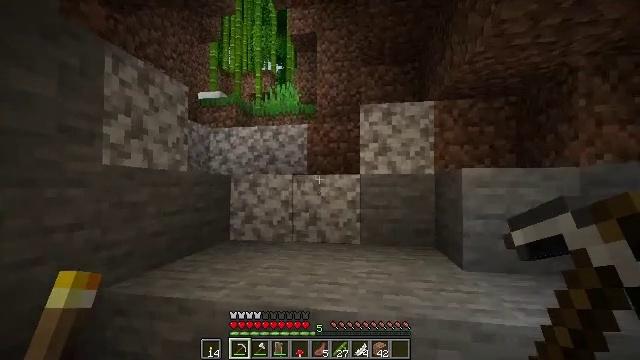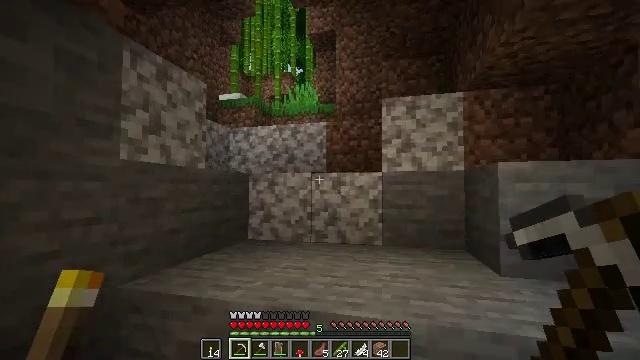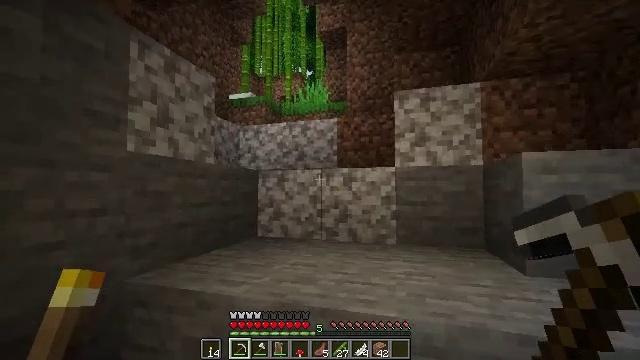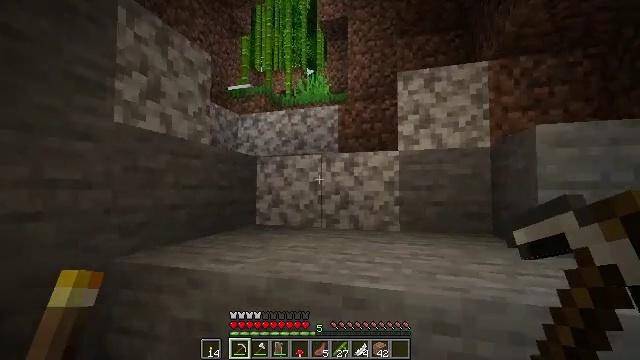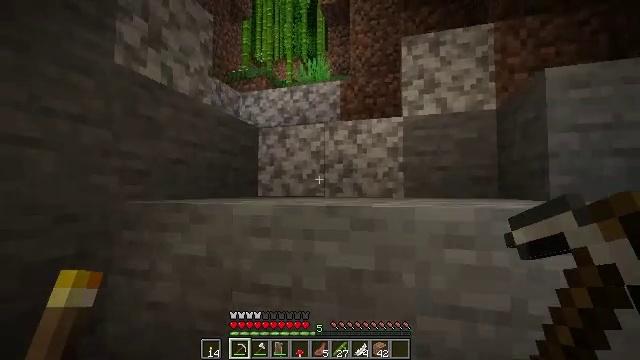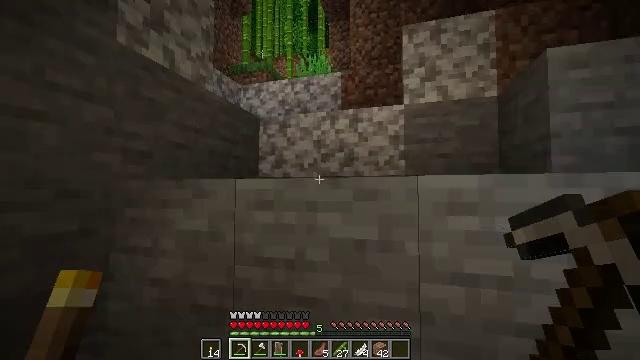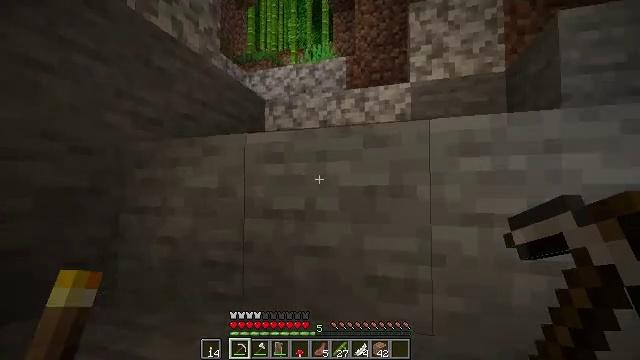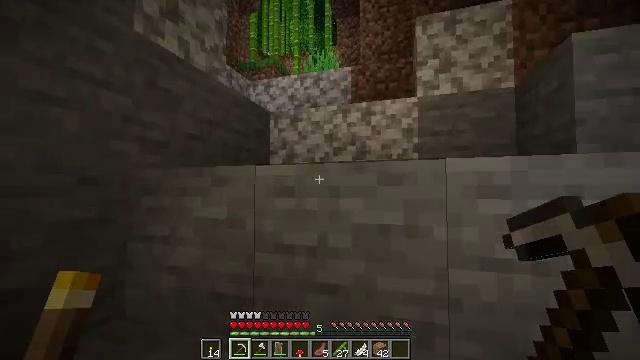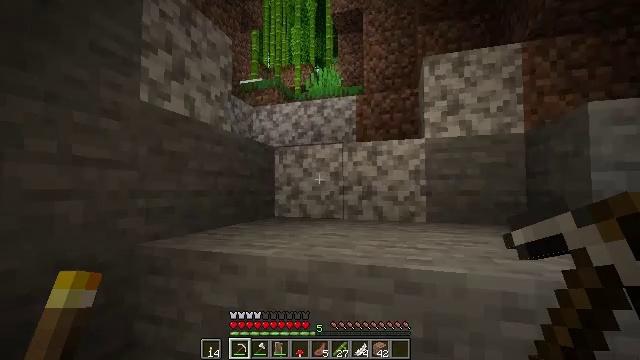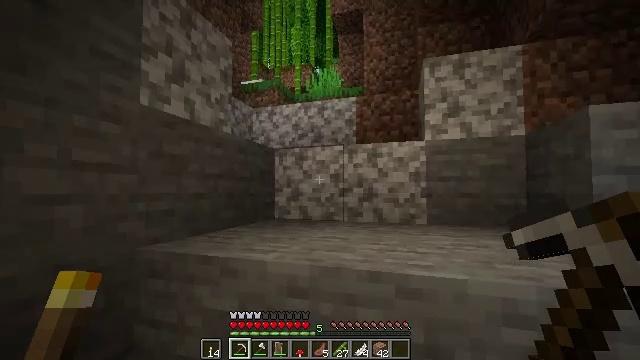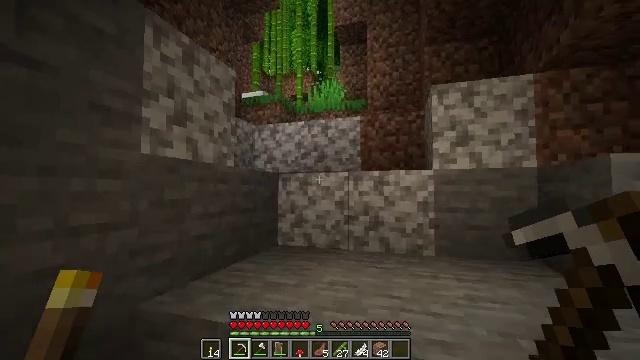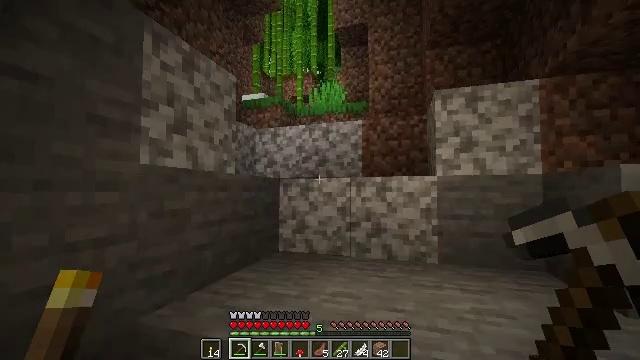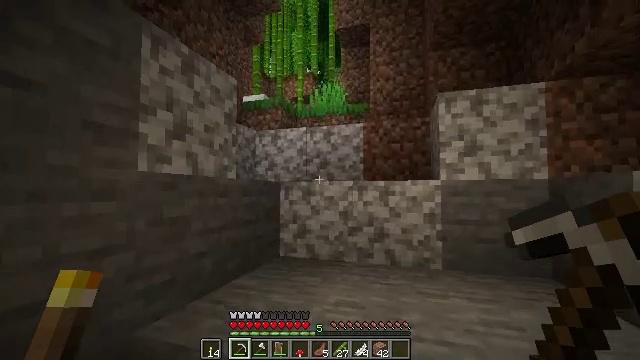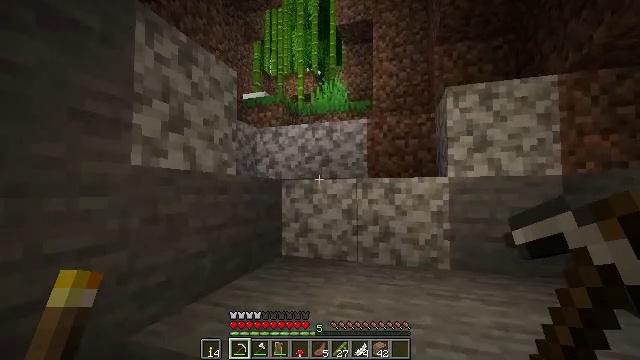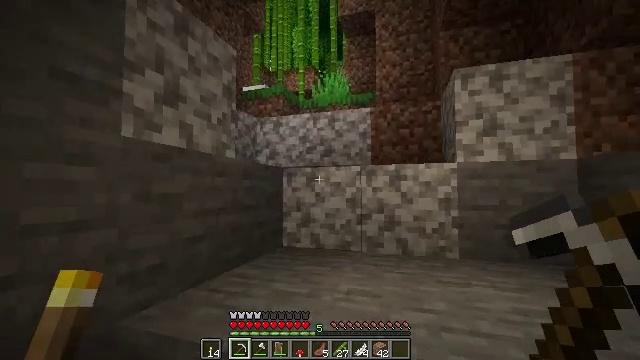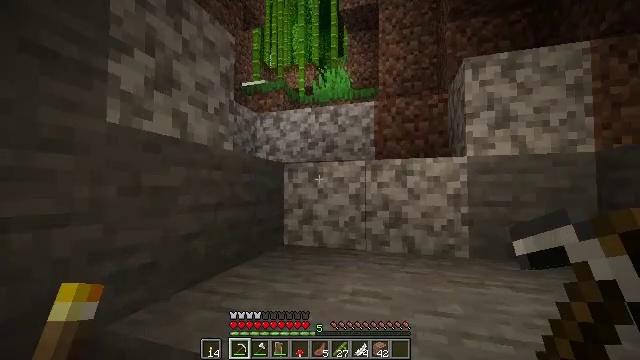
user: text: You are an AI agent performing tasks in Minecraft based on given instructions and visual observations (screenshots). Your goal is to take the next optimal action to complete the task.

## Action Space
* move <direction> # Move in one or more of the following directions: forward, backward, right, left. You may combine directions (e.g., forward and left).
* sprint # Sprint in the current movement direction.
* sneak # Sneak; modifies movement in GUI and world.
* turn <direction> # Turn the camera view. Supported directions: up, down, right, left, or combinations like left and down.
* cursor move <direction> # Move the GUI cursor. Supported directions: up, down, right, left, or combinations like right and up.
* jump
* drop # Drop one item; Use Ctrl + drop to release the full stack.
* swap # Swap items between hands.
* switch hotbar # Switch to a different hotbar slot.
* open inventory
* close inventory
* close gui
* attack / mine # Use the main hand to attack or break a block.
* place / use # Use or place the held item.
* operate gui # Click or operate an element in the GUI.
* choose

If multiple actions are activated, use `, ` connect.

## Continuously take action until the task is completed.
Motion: motion action
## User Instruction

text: Collect bamboo for crafting.
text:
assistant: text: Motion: move forward, turn left, jump
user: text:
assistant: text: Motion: move forward, turn left, jump
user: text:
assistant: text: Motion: move forward, jump
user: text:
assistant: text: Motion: move forward, jump
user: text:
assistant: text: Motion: move forward, jump
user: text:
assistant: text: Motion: move forward, jump
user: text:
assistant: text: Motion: move forward, jump
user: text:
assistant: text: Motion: move forward, jump
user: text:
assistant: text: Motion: move forward, jump
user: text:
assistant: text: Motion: move forward, jump
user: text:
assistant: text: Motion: move forward, jump
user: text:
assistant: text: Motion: move forward, jump
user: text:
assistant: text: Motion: move forward, jump
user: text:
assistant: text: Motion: move forward, jump
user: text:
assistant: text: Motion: move forward, jump
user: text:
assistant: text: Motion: move forward, jump
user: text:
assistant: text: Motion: move forward, jump
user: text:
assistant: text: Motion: move forward, jump
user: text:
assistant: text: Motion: move forward, jump
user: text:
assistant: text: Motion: move forward, jump
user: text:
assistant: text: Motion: move forward, jump
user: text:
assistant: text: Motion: move forward, jump
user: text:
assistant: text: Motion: move forward, jump
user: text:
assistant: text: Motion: move forward, jump
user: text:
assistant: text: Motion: move forward, jump
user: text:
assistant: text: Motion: move forward, jump
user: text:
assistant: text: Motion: move forward, jump
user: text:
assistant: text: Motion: move forward, jump
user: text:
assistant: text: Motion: move forward, jump
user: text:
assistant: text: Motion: move forward, jump